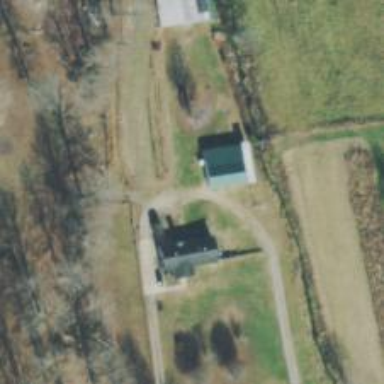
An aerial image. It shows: Driveway.